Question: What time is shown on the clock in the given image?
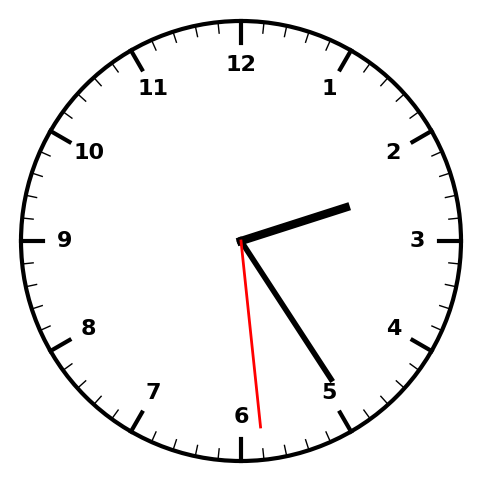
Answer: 02:24:29